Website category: game
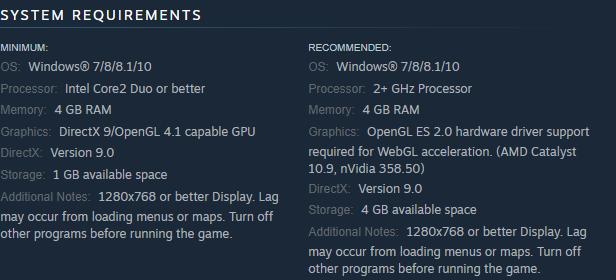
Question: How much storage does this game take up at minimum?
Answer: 1 GB available space

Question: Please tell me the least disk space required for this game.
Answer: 1 GB available space

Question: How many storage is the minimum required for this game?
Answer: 1 GB available space

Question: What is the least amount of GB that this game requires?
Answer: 1 GB available space

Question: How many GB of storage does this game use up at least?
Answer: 1 GB available space

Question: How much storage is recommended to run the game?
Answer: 4 GB available space

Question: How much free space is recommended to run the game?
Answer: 4 GB available space

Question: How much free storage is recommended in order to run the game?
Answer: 4 GB available space

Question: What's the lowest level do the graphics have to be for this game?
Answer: DirectX 9/OpenGL 4.1 capable GPU

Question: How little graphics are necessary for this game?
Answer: DirectX 9/OpenGL 4.1 capable GPU

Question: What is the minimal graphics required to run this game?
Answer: DirectX 9/OpenGL 4.1 capable GPU

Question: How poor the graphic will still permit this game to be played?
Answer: DirectX 9/OpenGL 4.1 capable GPU

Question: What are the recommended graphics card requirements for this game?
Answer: OpenGL ES 2.0 hardware driver support required for WebGL acceleration. (AMD Catalyst 10.9, nVidia 358.50)

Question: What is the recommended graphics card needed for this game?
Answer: OpenGL ES 2.0 hardware driver support required for WebGL acceleration. (AMD Catalyst 10.9, nVidia 358.50)

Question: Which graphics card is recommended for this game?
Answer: OpenGL ES 2.0 hardware driver support required for WebGL acceleration. (AMD Catalyst 10.9, nVidia 358.50)

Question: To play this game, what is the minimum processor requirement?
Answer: Intel Core2 Duo or better

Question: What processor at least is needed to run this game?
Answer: Intel Core2 Duo or better

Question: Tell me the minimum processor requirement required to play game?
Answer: Intel Core2 Duo or better

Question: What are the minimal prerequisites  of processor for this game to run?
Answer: Intel Core2 Duo or better

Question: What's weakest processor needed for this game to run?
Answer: Intel Core2 Duo or better

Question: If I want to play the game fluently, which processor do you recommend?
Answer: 2+ GHz Processor

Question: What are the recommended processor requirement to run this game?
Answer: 2+ GHz Processor

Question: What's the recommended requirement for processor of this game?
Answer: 2+ GHz Processor

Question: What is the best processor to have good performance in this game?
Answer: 2+ GHz Processor

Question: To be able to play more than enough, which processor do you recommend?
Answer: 2+ GHz Processor